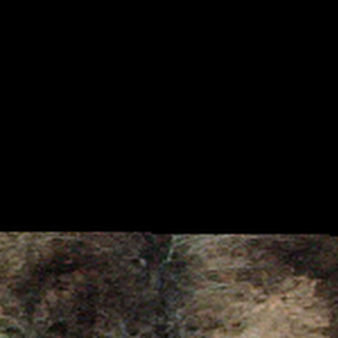
Label: other